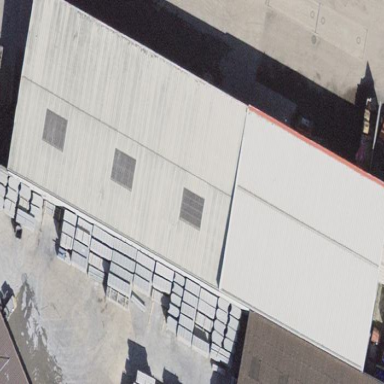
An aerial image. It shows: Industrial building.